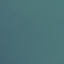
Land use / land cover class: SeaLake